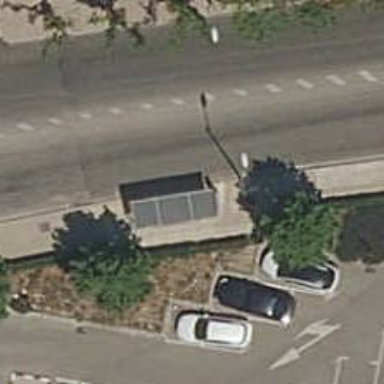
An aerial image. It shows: Bus stop with platform for public transport. The platform has roof shelter.